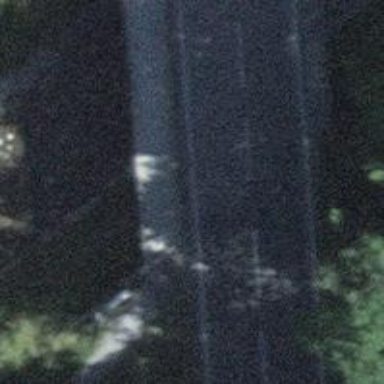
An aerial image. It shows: Tertiary road with bridge.